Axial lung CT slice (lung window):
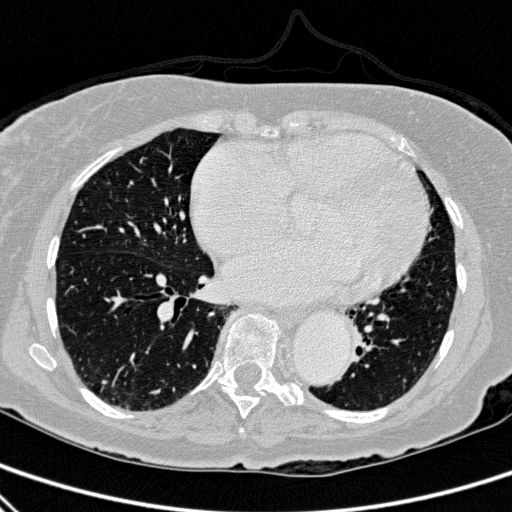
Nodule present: no